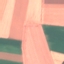
Land use / land cover: AnnualCrop